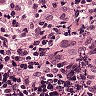
Metastatic tissue present: no